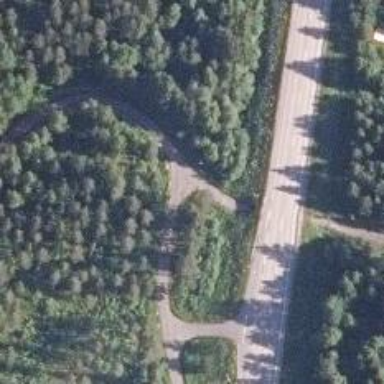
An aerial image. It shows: Simple road.